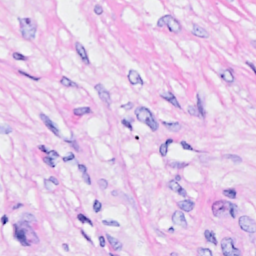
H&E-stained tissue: Breast